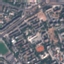
Land use / land cover: Residential